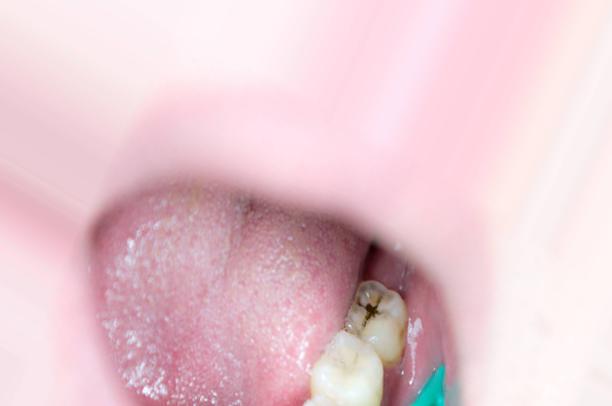
Condition: Caries